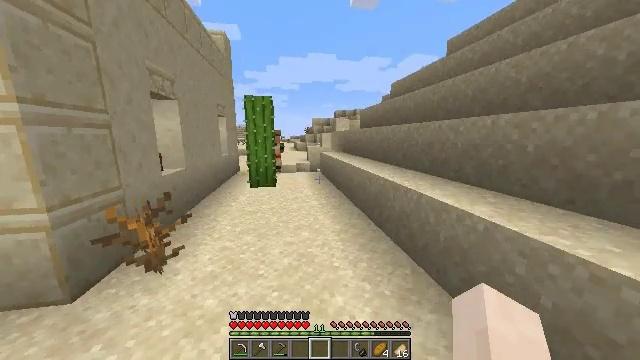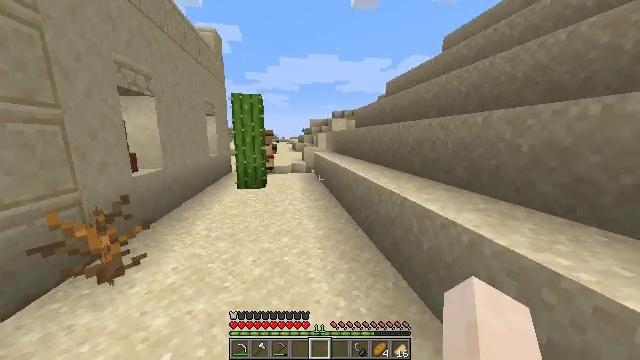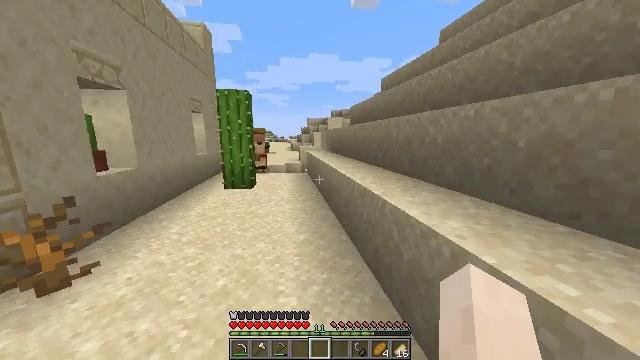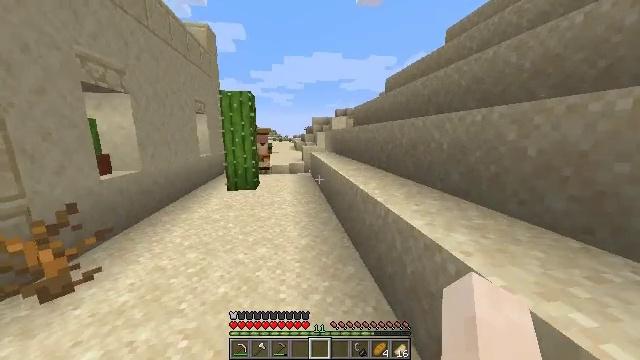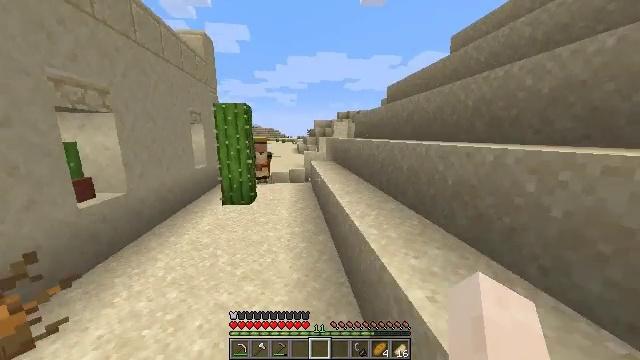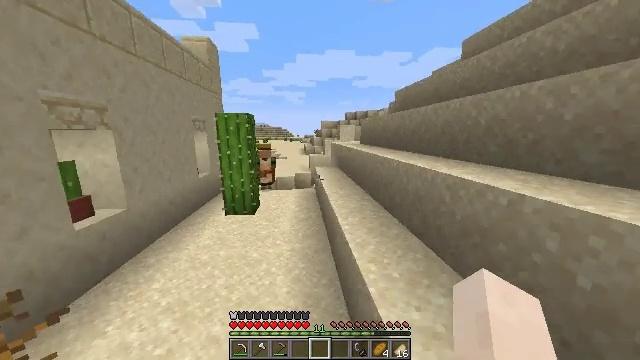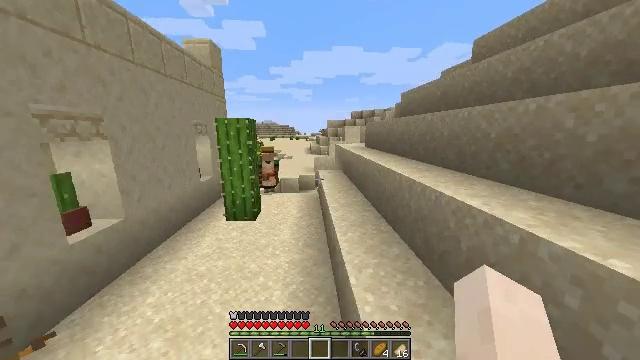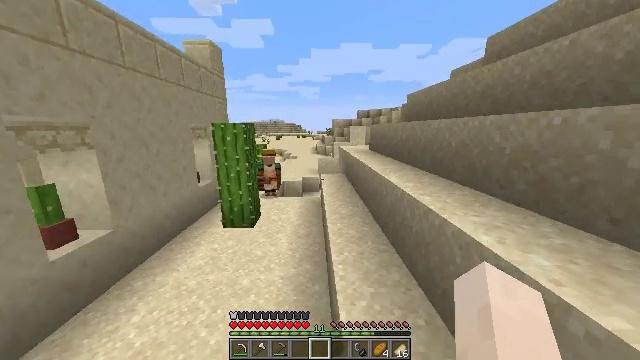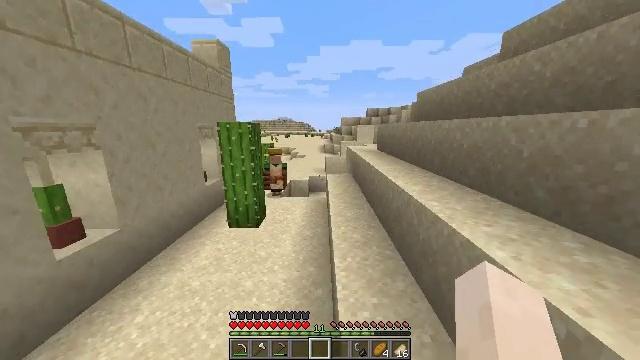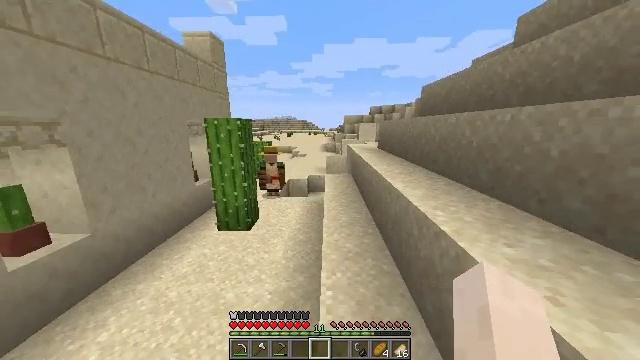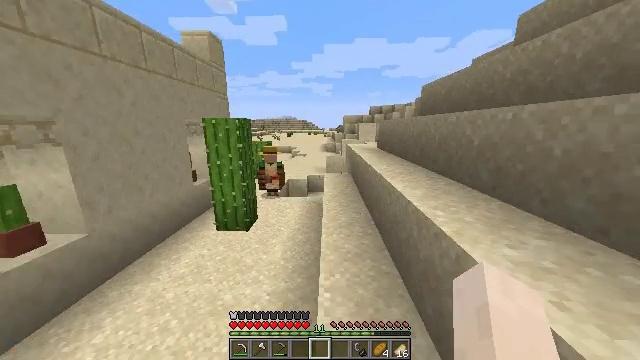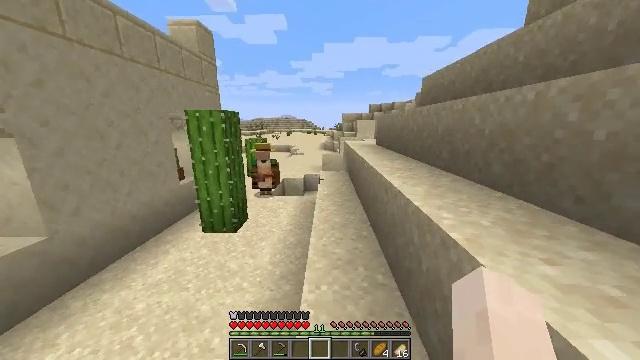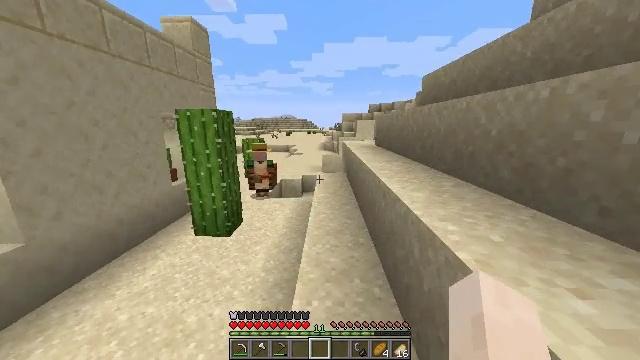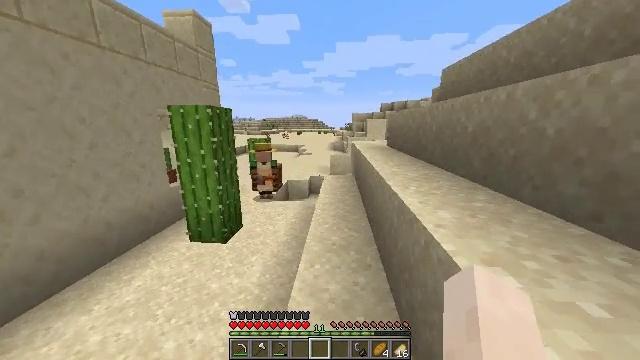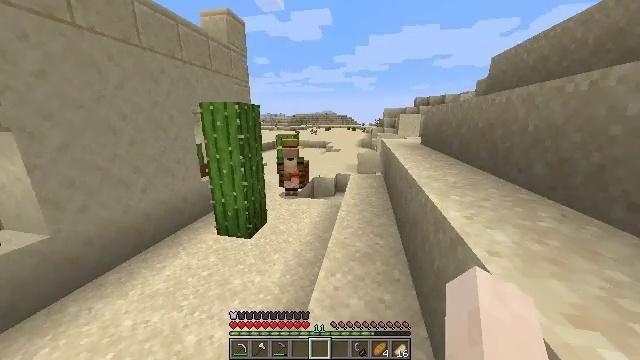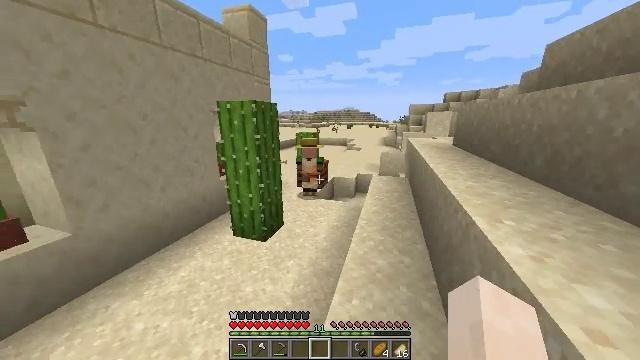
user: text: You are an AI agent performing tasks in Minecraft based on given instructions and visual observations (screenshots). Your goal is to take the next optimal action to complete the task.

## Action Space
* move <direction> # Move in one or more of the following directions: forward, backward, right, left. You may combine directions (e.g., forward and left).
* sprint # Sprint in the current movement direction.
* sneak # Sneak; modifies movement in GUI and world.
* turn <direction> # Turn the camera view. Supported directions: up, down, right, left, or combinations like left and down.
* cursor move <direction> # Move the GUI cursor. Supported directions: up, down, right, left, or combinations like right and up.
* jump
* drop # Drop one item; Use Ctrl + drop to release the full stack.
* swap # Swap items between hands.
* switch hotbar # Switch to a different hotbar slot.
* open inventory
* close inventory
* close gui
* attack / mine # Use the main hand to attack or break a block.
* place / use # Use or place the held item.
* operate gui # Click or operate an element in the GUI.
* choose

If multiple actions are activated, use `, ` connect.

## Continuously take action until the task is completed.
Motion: motion action
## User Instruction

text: Open a crafting table to craft an apple.
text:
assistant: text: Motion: move forward and move right, sprint
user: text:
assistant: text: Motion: move forward and move right, sprint
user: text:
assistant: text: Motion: move forward and move right, sprint, turn left, jump
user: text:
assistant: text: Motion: move forward and move right, sprint, turn left, jump
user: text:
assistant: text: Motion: move forward and move right, sprint, turn left, jump
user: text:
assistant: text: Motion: move forward, sprint, turn left
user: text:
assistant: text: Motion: move forward, sprint, turn left
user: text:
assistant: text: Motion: move forward, sprint, turn left
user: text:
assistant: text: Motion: move forward, sprint, turn left
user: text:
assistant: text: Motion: move forward, sprint
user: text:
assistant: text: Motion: move forward, sprint
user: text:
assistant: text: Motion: move forward, sprint
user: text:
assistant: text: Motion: move forward, sprint, turn left
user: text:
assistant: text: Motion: move forward, sprint, turn left
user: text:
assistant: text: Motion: move forward, sprint, turn left
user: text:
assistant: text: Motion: move forward, sprint
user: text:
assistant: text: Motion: move forward
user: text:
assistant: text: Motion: move forward
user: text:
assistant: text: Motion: move forward
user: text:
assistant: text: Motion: move forward
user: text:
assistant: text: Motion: move forward
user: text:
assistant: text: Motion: move forward
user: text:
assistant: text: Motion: move forward
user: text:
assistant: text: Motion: move forward
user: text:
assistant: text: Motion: move forward
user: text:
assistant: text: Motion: move forward
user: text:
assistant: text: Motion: move forward
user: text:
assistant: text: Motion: move forward, turn right
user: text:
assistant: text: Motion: move forward
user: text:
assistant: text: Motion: move forward